Field crop: tomato
Growth stage: 1
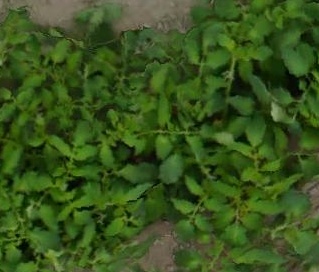
Species: tomato